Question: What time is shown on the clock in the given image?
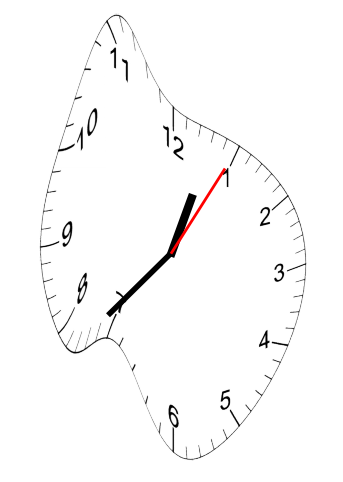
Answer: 12:37:05